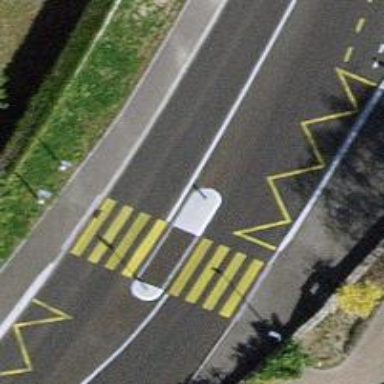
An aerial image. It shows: Marked road crossing.